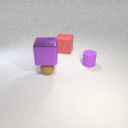
large purple metal cube above small brown rubber sphere